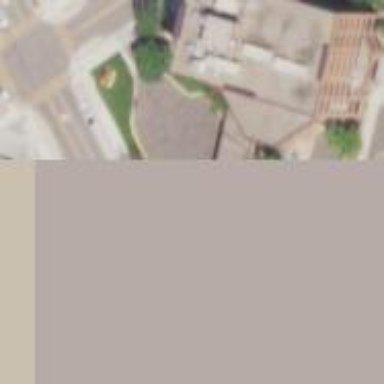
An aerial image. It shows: Bank building.